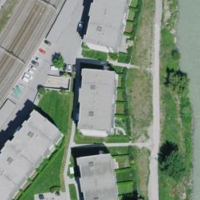
EUNIS habitat code: 55
Species observed at this site:
Odontites luteus